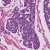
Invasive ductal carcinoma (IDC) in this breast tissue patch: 1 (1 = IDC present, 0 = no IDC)